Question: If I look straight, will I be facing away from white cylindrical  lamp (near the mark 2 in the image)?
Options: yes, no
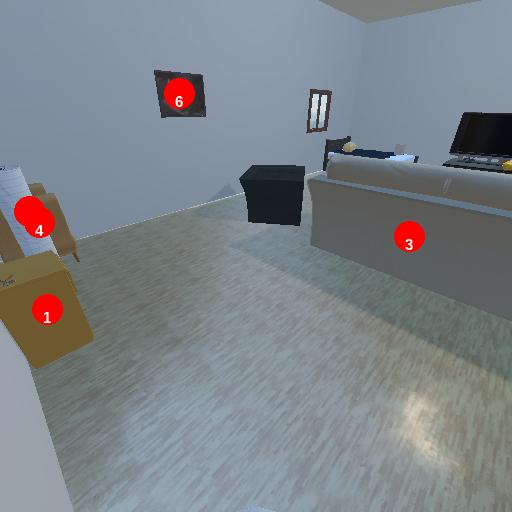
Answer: yes